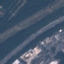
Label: Highway